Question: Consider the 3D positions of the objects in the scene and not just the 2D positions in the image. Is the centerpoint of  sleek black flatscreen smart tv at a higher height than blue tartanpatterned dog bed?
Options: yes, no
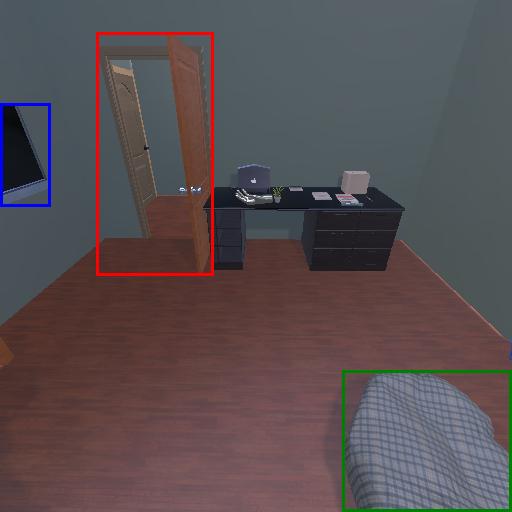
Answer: yes